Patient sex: M
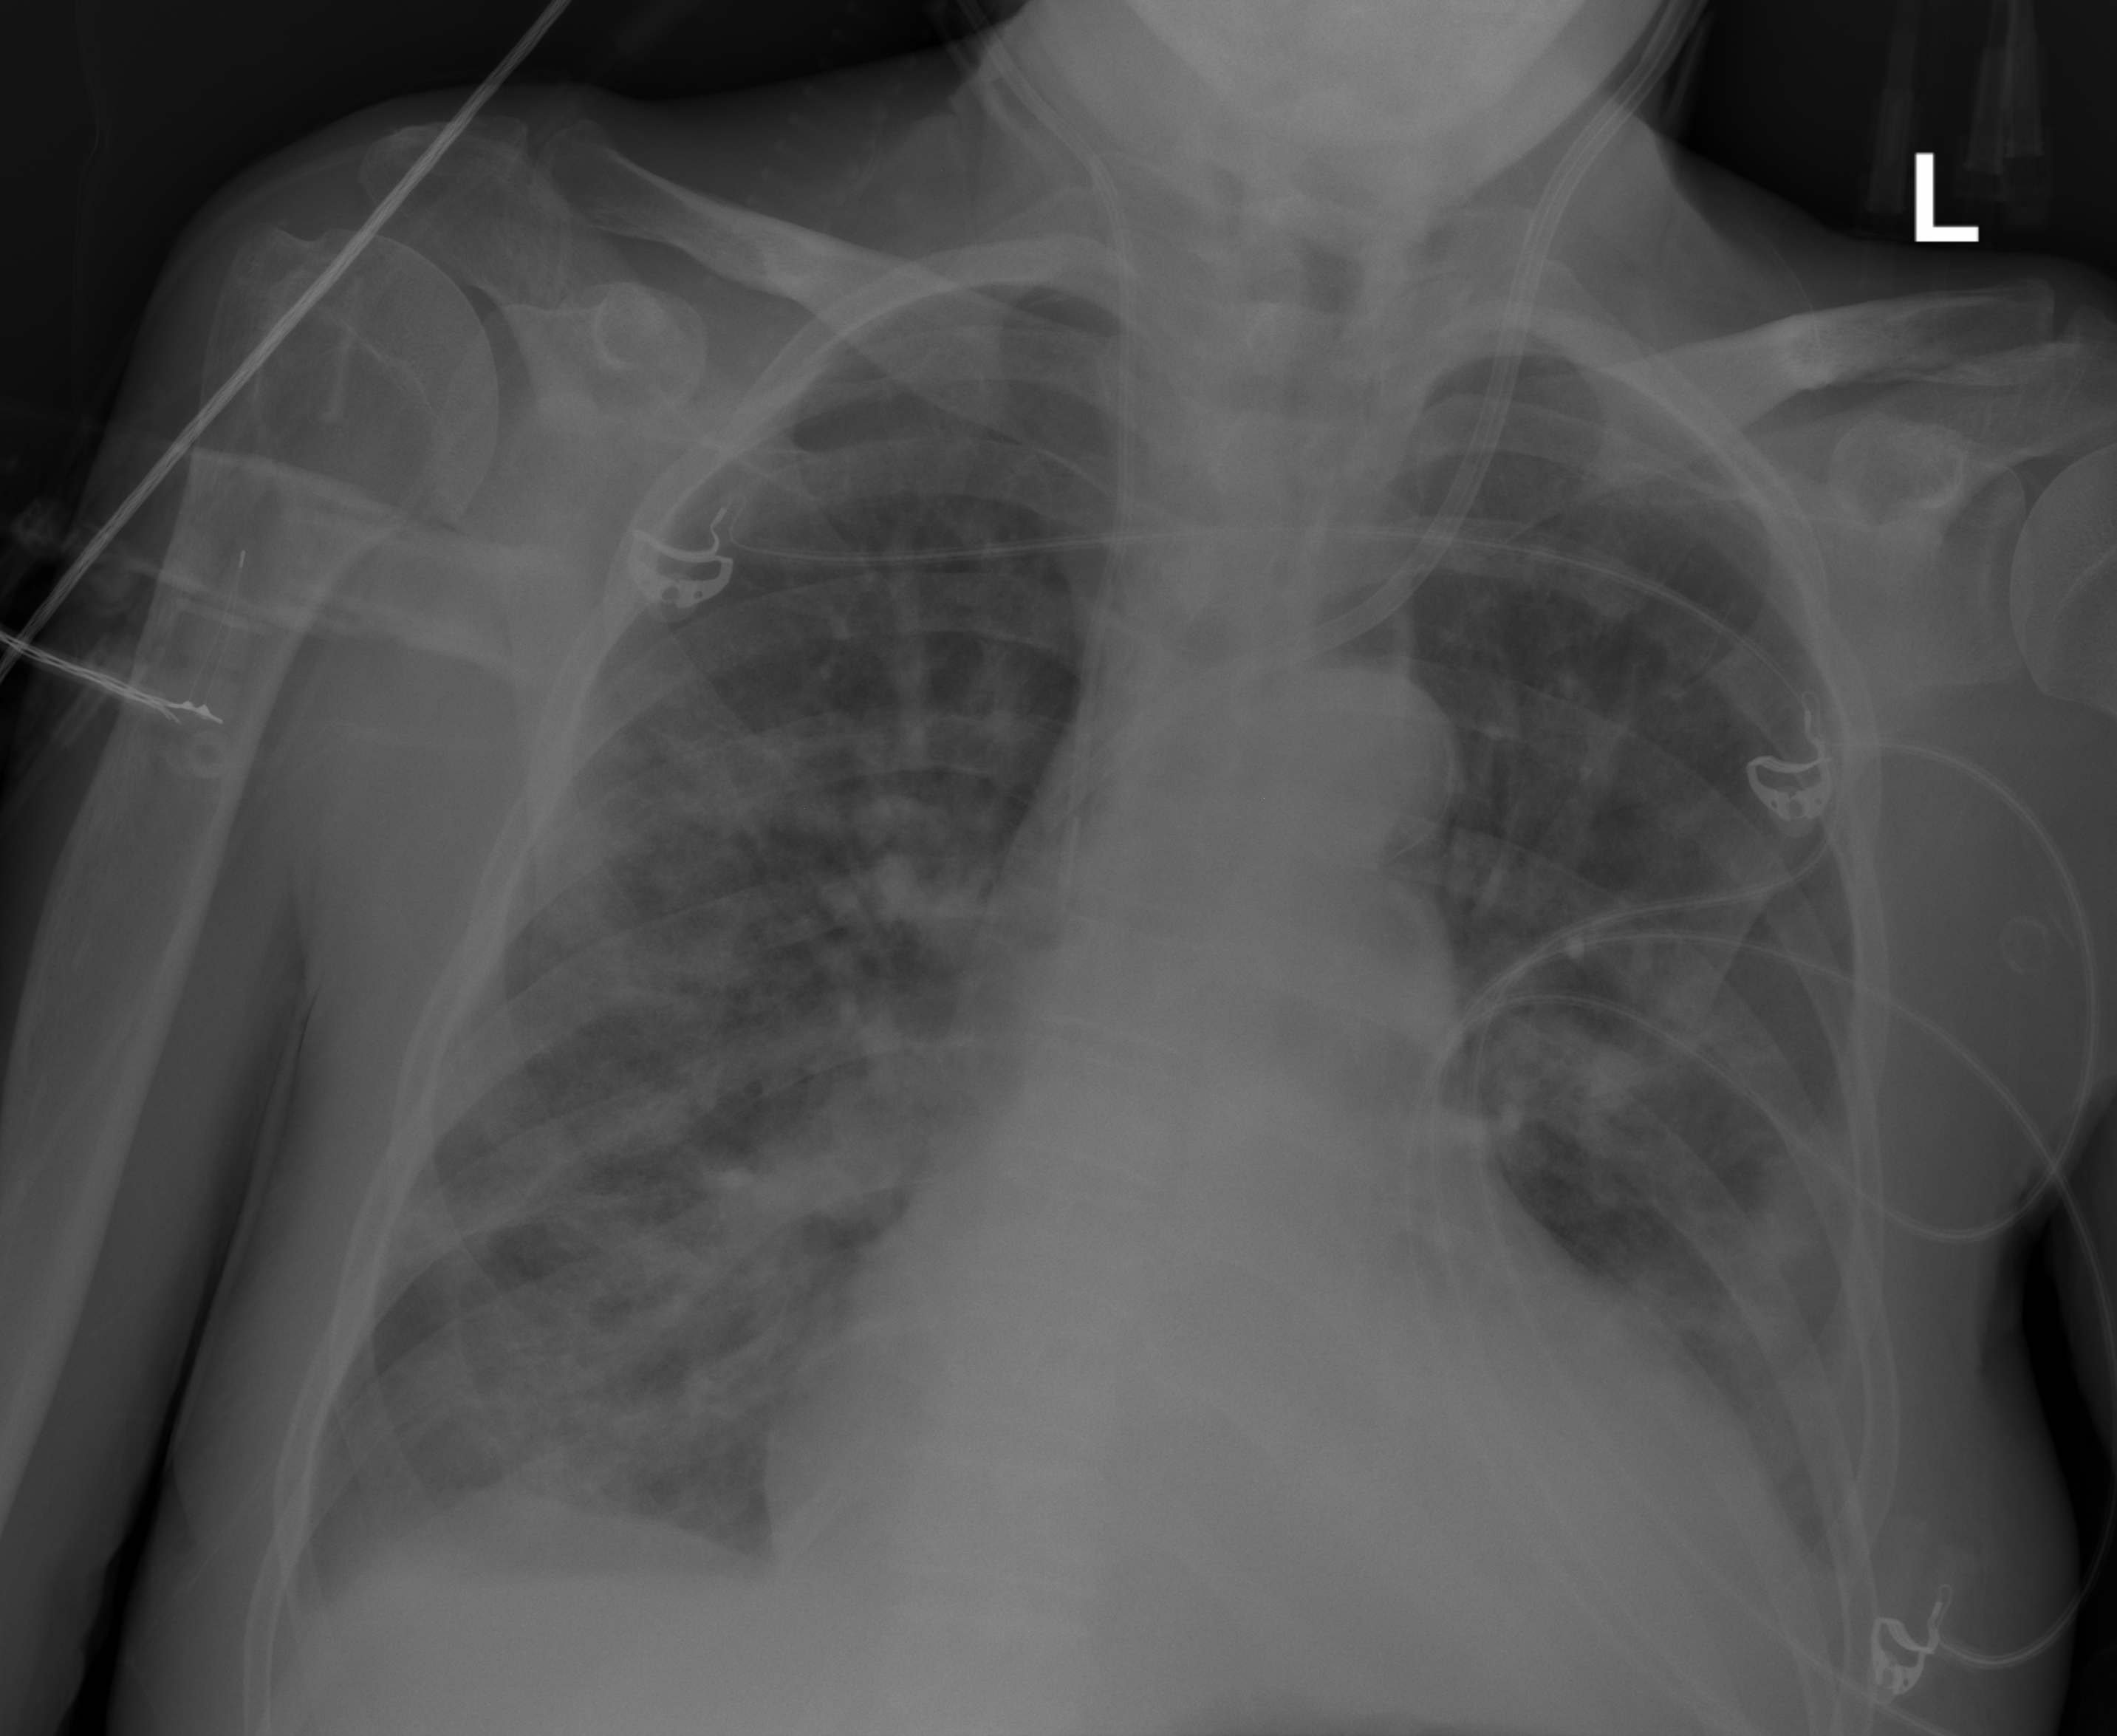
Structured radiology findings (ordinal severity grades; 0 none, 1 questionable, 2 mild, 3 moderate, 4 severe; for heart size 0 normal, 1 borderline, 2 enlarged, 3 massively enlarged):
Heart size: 2
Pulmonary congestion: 0
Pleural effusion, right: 2
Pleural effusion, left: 2
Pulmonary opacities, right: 3
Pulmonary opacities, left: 3
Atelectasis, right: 2
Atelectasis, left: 2